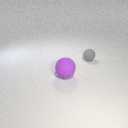
small gray rubber sphere to the right of large purple rubber sphere